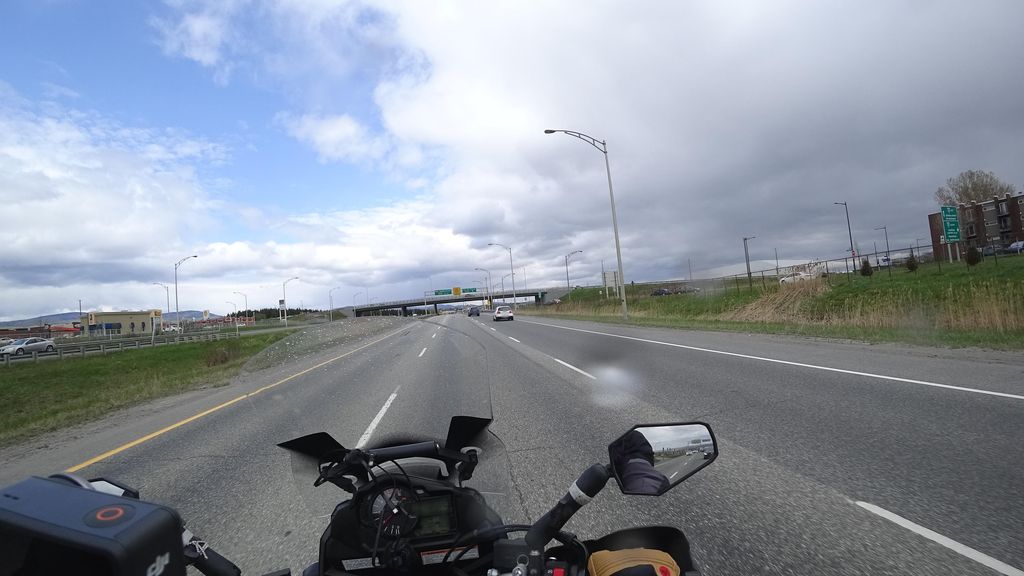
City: quebec_city